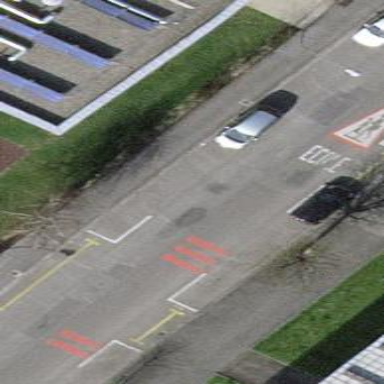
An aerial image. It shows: Street-side parking area.